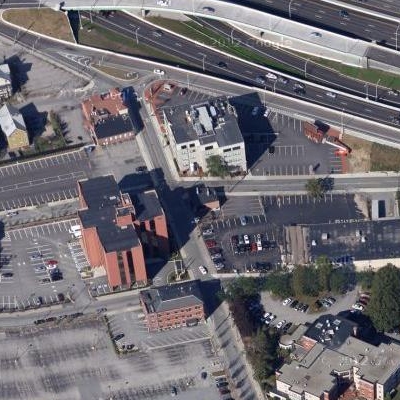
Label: Industry